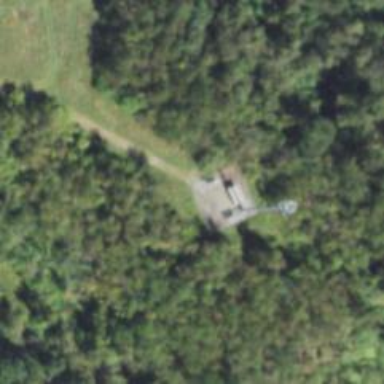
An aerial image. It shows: Service building with communication mast.